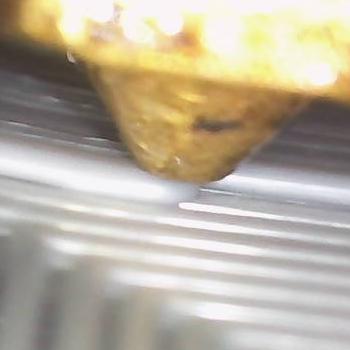
Flow rate: 265%